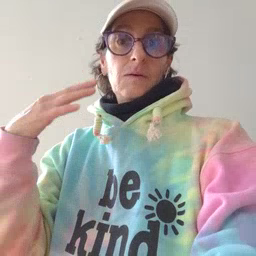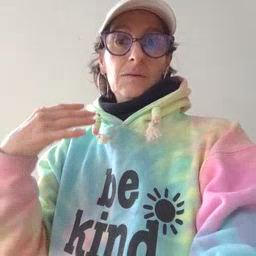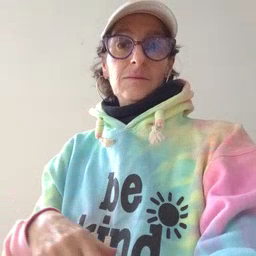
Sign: noisy